Interaction volume radius: 10 \u00c5
Interaction volume height: 10 \u00c5
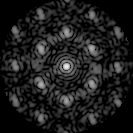
Disorder parameter: 0.4502